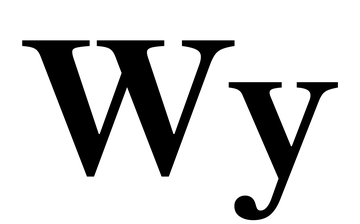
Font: LibreCaslonText_SemiBold